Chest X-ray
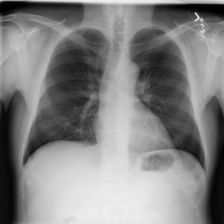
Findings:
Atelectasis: negative
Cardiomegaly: negative
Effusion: negative
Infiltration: negative
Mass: negative
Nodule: negative
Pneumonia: negative
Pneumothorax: negative
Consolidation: negative
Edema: negative
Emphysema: negative
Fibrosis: negative
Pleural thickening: negative
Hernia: negative